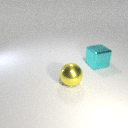
large yellow metal sphere in front of large cyan metal cube